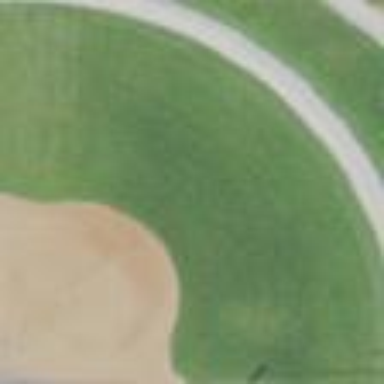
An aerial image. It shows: Baseball/softball pitch for leisure and sports activities.